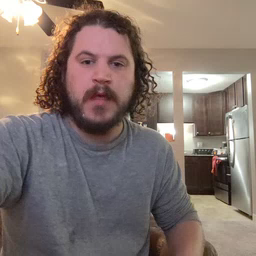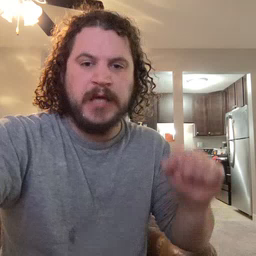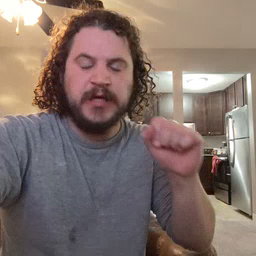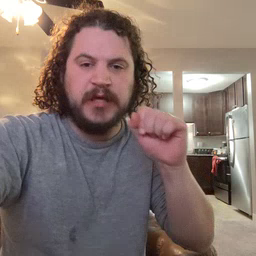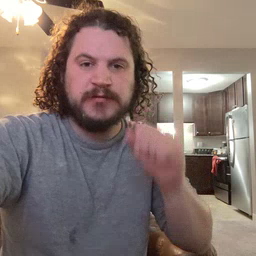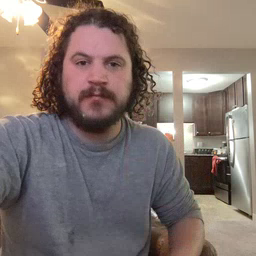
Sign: carrot